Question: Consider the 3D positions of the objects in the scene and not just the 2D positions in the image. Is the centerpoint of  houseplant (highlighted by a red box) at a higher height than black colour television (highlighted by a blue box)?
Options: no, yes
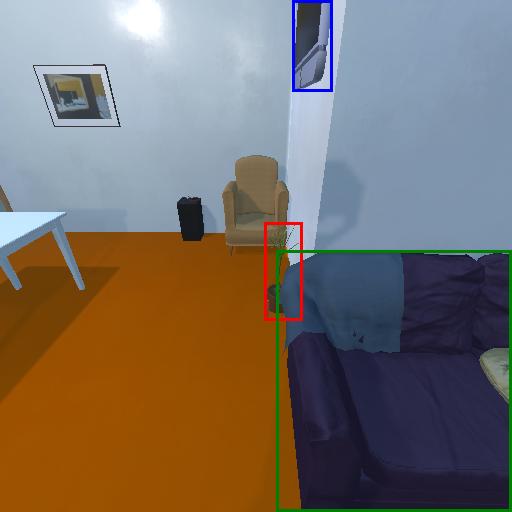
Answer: no